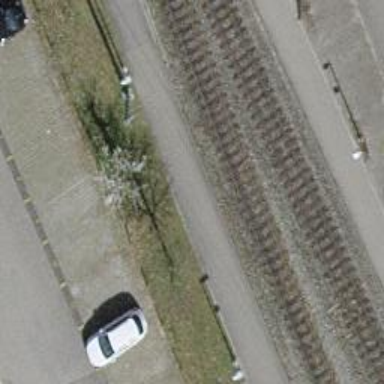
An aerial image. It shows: Narrow-gauge railway track with electrified contact line. The railway has one track.